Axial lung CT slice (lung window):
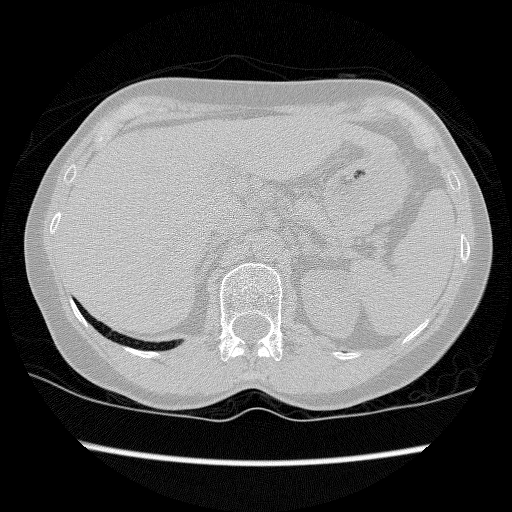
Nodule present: no